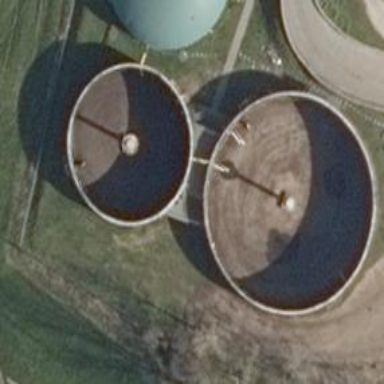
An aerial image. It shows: Covered reservoir with round-shaped roof. It is man-made structure used as digester for power generation.